Question: The code below creates 'QTreeWidget' with two 'QComboBoxes' set as its item-widgets.
There was a QSS styleSheet assigned to the first ComboBox.
: Since 'QTreeWidgetItem' which is the parent to ComboBoxes does not have '.setStyleSheet()' method I have to iterate through each item-widget to assign or to modify its styleSheets. Needless to say this exra-computing slows down GUI's respond time. Instead it would be great if all the Item's comboboxes would share the same styleSheet. So changing a single ComboBox's styleSheet would change the appearance of all the item's Comboboxes at once. How to achieve it?

'''
from PyQt4 import QtCore, QtGui
app = QtGui.QApplication([])
class Tree(QtGui.QTreeWidget):
def __init__(self, *args, **kwargs):
super(Tree, self).__init__()
for each in ['Item_1','Item_2','Item_3','Item_4','Item_5']:
item=QtGui.QTreeWidgetItem([each])
self.addTopLevelItem(item)
combo1=QtGui.QComboBox()
combo2=QtGui.QComboBox()
self.setItemWidget(item, 1, combo1)
self.setItemWidget(item, 2, combo2)
comboStyle="QComboBox {background-color: #7A7A7A; border: 1px solid black;}"
combo1.setStyleSheet(comboStyle)
self.setColumnCount(5)
self.resize(360,240)
self.show()
tree=Tree()
sys.exit(app.exec_())
'''
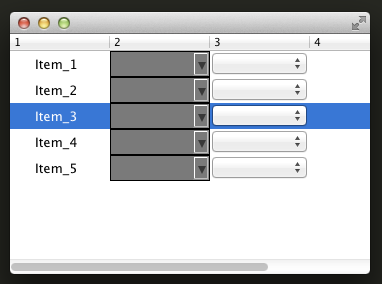
Answer: Personally I don't see a problem with setting styles individually so far as CPU usage is concerned, and may be more explicit. However, the following works: you set the style for the parent widget, and children will inherit these styles unless otherwise specified
'''
class Tree(QtGui.QTreeWidget):
def __init__(self, *args, **kwargs):
super(Tree, self).__init__()
comboStyle="QComboBox {background-color: #7A7A7A; border: 1px solid black;}"
self.setStyleSheet(comboStyle)
for each in ['Item_1','Item_2','Item_3','Item_4','Item_5']:
item=QtGui.QTreeWidgetItem([each])
self.addTopLevelItem(item)
combo1=QtGui.QComboBox()
combo2=QtGui.QComboBox()
self.setItemWidget(item, 1, combo1)
self.setItemWidget(item, 2, combo2)
self.setColumnCount(5)
self.resize(360,240)
self.show()
'''
Note that for me this resulted in changing the column widths, so you may need a 'resizeColumnToContents()'.